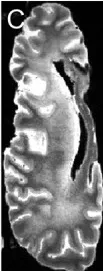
In vivo and postmortem MRI showing white matter lesions, brain atrophy, and enlarged ventricles. WMHs become confluent in the frontal and parietal regions in the postmortem T2 scan of the right hemisphere (C).
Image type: radiology (mri)